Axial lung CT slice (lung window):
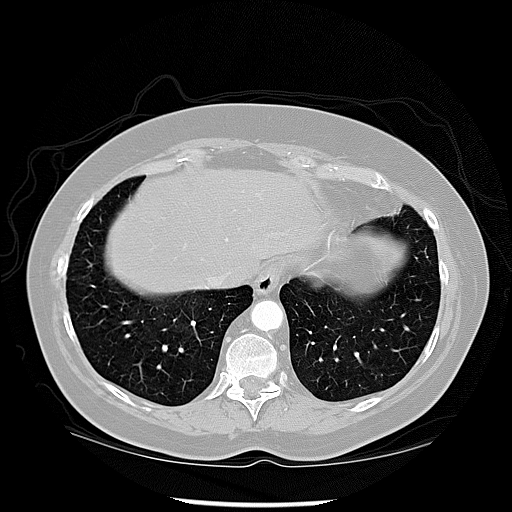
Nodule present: no